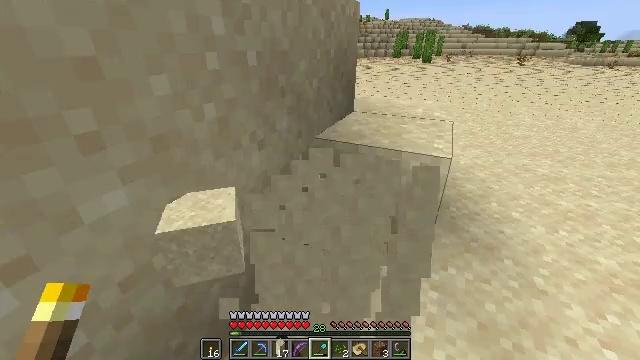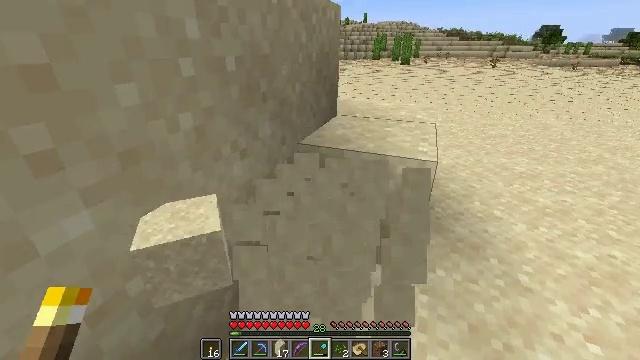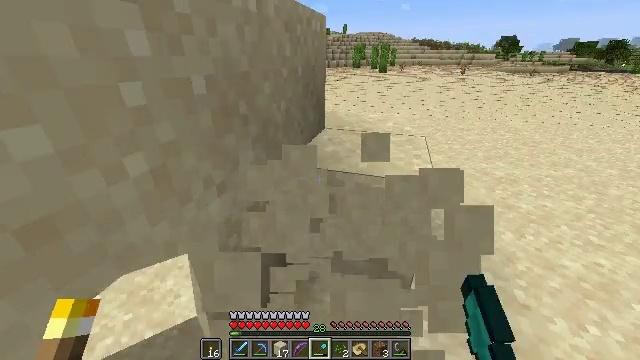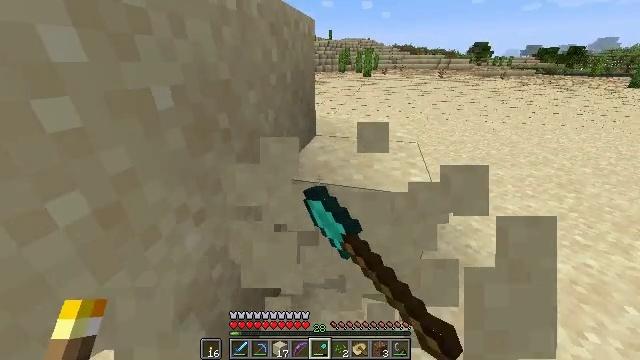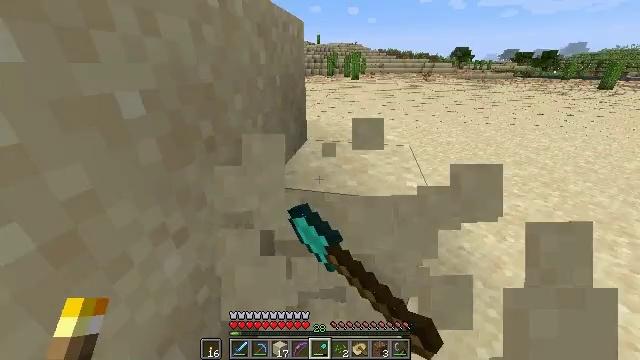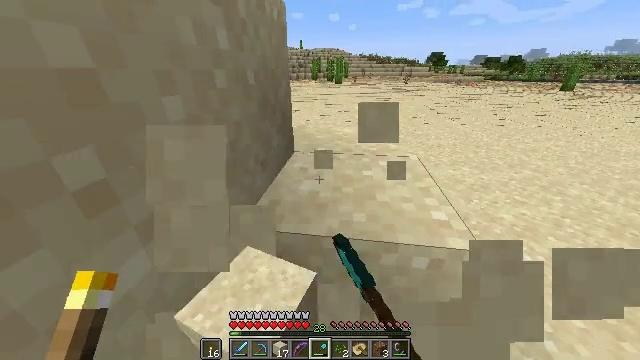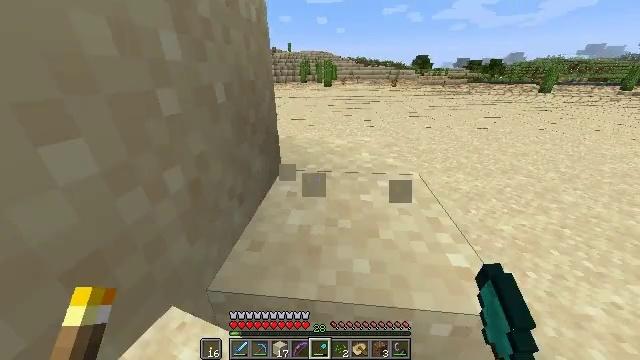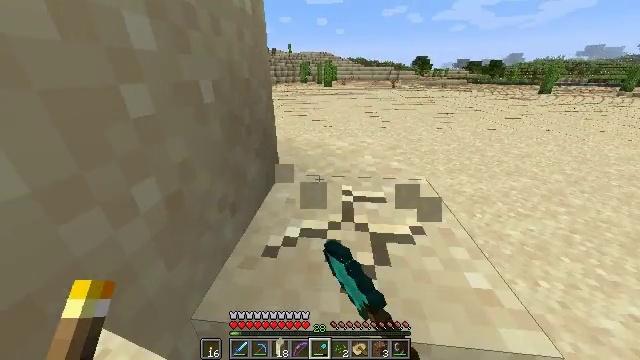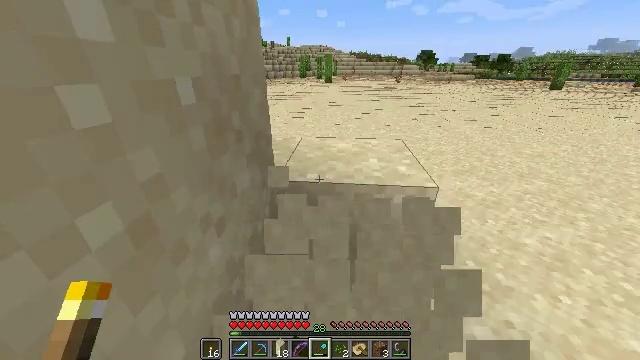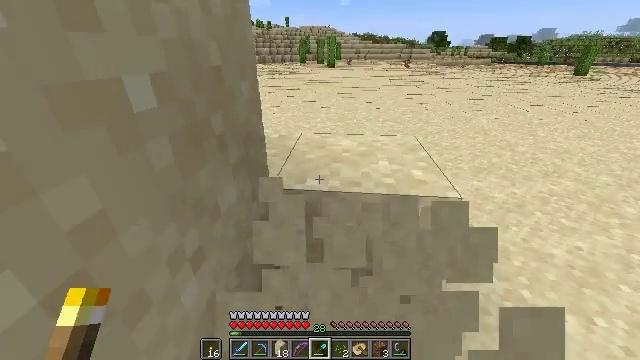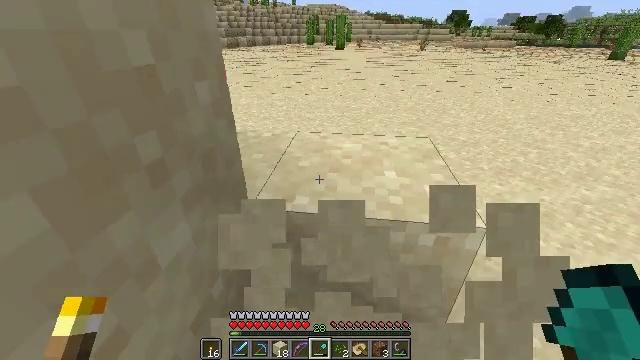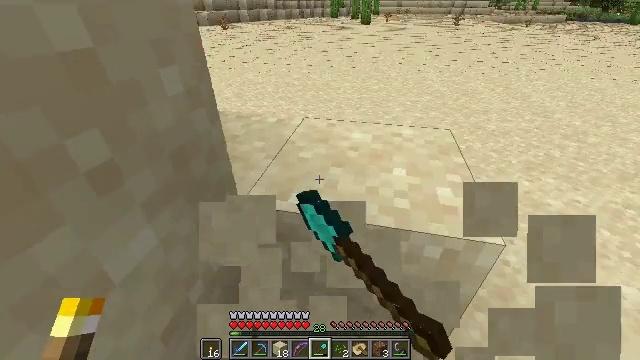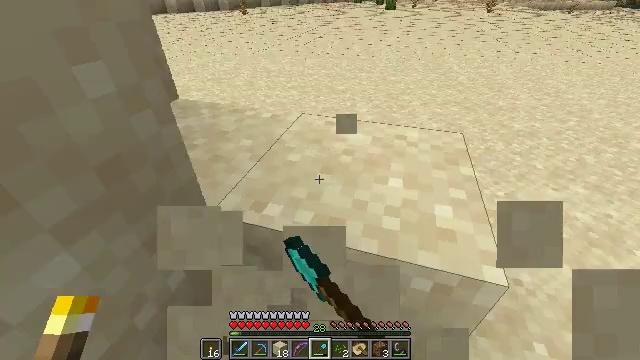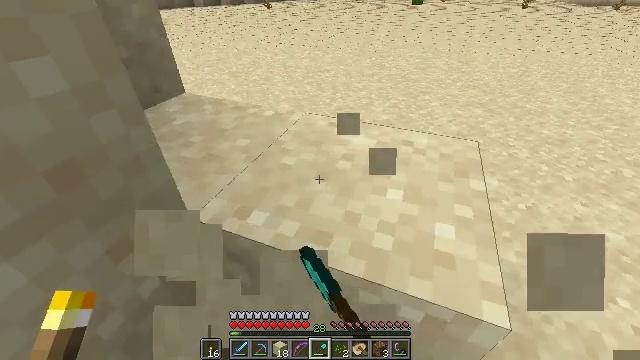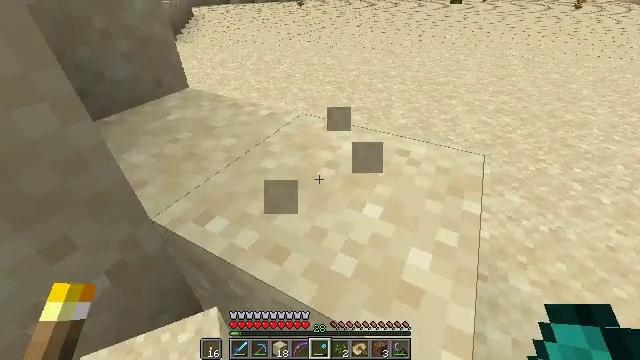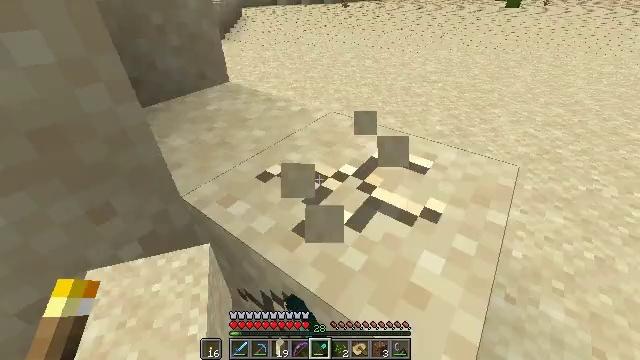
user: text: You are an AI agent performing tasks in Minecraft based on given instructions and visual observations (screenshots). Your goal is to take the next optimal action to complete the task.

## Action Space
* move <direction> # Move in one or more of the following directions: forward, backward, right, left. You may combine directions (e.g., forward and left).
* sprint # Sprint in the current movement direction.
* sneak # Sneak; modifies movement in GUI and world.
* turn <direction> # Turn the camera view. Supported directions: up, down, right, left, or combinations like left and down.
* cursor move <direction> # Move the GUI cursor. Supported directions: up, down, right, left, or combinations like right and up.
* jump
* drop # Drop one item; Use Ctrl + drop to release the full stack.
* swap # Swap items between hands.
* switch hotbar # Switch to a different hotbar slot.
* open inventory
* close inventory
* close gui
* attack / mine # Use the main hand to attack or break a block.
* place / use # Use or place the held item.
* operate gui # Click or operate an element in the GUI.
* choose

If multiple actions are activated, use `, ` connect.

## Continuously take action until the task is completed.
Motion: motion action
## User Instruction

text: Collect sand to make glass.
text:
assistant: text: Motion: move forward, turn right, attack / mine
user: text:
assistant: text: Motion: move forward, turn right, attack / mine
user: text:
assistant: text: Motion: move forward, turn right, attack / mine
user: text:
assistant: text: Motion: move forward, turn right, attack / mine
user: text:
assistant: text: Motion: move forward, turn right, attack / mine
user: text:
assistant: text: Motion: move forward, turn right, attack / mine
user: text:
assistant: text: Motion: attack / mine
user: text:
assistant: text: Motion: move forward, attack / mine
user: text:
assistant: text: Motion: move forward, turn down, attack / mine
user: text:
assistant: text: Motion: move forward and move right, turn left and down, attack / mine
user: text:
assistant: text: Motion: move forward and move right, turn left and down, attack / mine
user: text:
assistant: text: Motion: move forward and move right, turn left and down, attack / mine
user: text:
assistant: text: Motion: move forward and move right, turn left, attack / mine
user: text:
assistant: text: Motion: move forward and move right, turn left, attack / mine
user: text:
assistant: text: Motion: move forward and move right, turn left, attack / mine
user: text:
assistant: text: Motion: move forward and move right, turn left and up, attack / mine
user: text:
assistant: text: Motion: move forward and move right, turn left and up, attack / mine
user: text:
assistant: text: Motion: move forward and move right, turn left and up, attack / mine
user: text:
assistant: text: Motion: move forward and move right, turn left, attack / mine
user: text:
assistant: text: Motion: move forward and move right, turn left, attack / mine
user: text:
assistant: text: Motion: turn left and down, attack / mine
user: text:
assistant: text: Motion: turn left and down, attack / mine
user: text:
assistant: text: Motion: turn left and down, attack / mine
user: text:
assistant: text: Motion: turn left, attack / mine
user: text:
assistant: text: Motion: turn left, attack / mine
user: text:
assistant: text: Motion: turn left and up, attack / mine
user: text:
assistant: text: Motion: turn left and up, attack / mine
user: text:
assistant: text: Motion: turn left and up, attack / mine
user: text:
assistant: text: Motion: attack / mine
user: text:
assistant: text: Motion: attack / mine